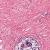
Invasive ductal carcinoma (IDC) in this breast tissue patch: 0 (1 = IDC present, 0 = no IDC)